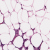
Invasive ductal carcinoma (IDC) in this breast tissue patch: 1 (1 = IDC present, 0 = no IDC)